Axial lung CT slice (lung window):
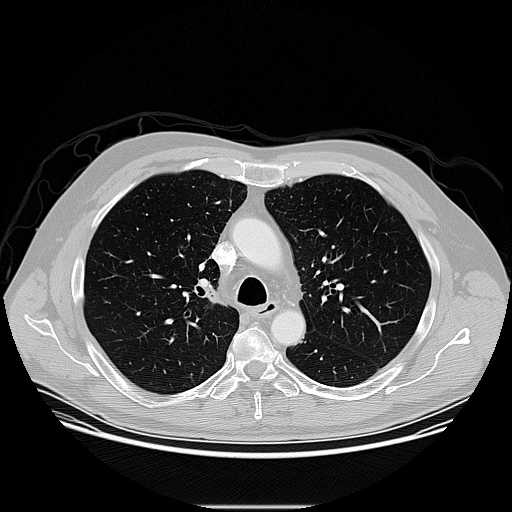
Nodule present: no